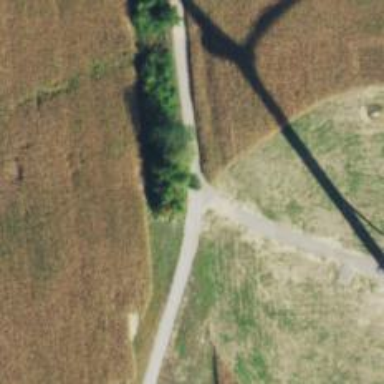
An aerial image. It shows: Road designated for service vehicles specifically for accessing wind farm.